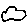
Label: cloud